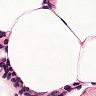
Metastatic tissue present: no